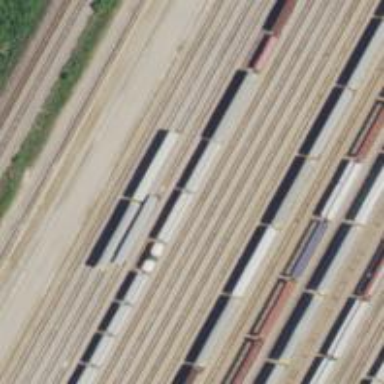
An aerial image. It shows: Railway siding with rails.